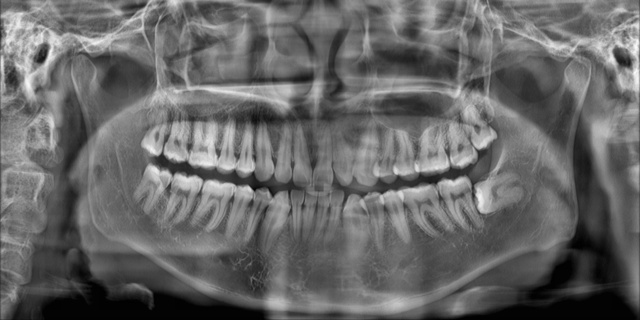
adult